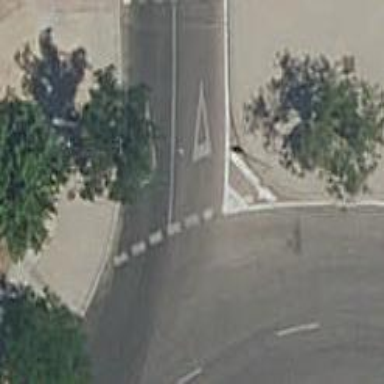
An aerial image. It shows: Road with "give way" sign.